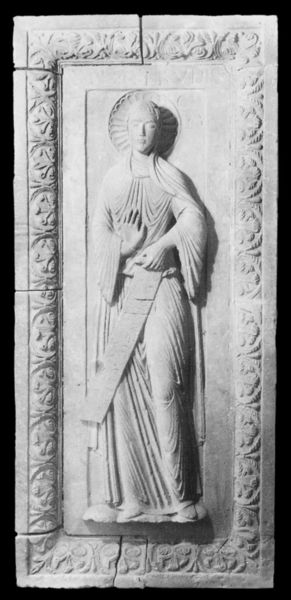
Titel: Grabmal der Plektrudis
Standort: Köln, St. Maria im Kapitol (EU - D - NRW)
Schlagwörter: kunst